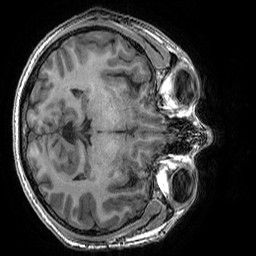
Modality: T1w
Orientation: axial
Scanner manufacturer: ge
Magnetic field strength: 3 T
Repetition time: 0.008184 s
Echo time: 0.003192 s